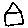
Label: house